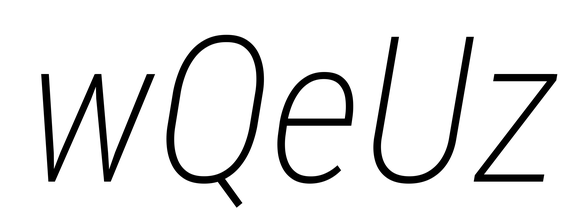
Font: Roboto-Italic_Condensed_ExtraLight_Italic